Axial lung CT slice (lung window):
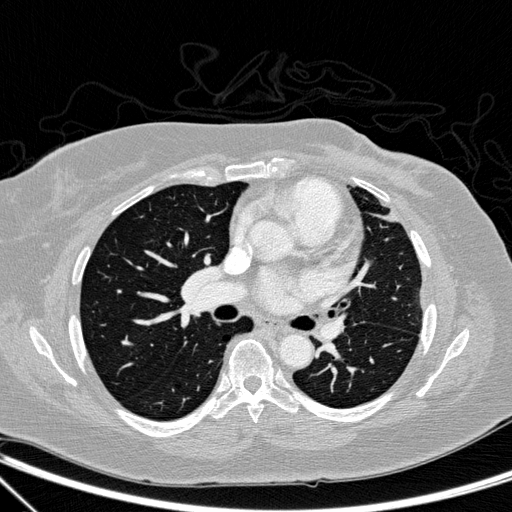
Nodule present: no